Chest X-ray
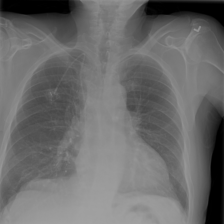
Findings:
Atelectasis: negative
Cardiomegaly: negative
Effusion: negative
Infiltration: negative
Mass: negative
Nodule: negative
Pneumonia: negative
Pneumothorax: negative
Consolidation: negative
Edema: negative
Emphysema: negative
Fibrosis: negative
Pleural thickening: negative
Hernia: negative